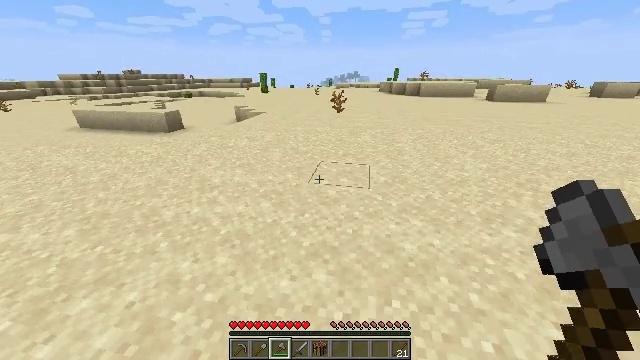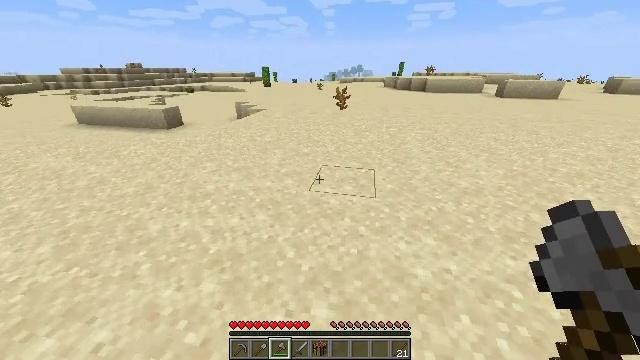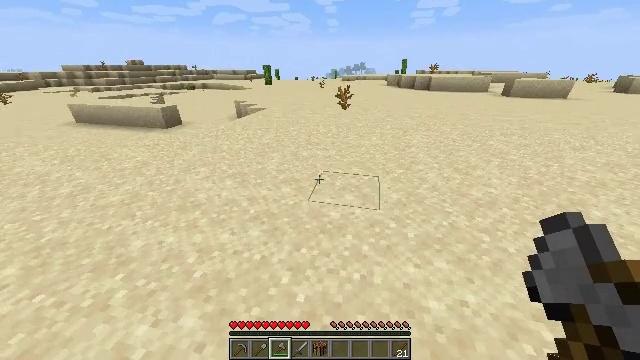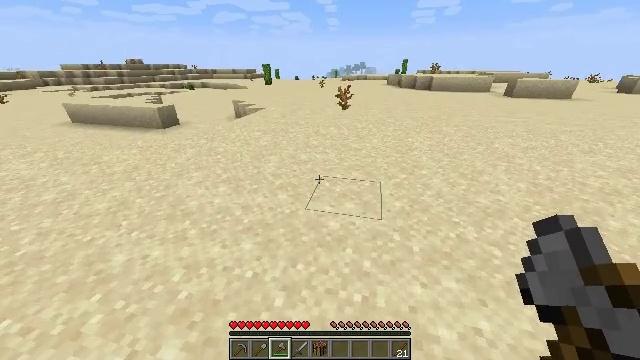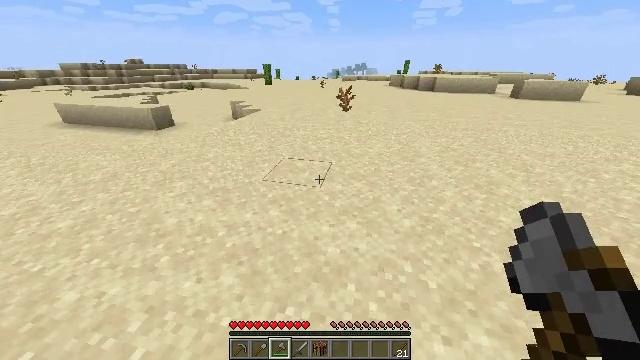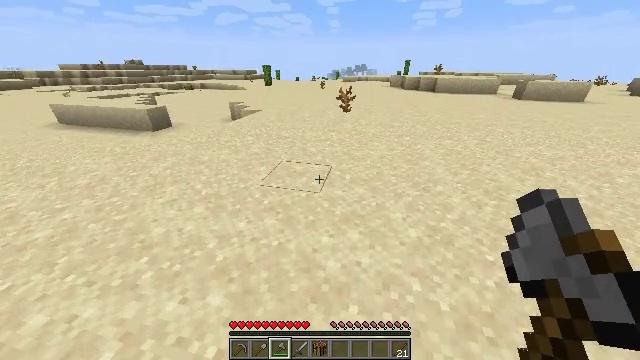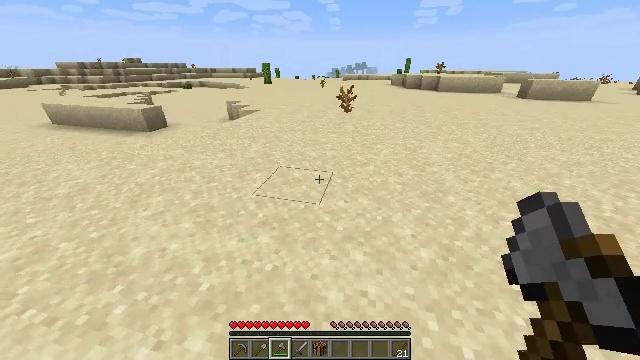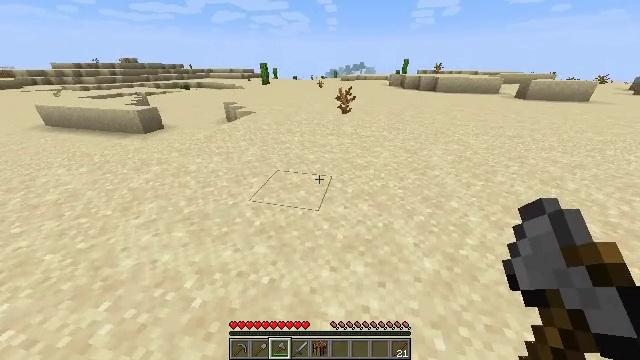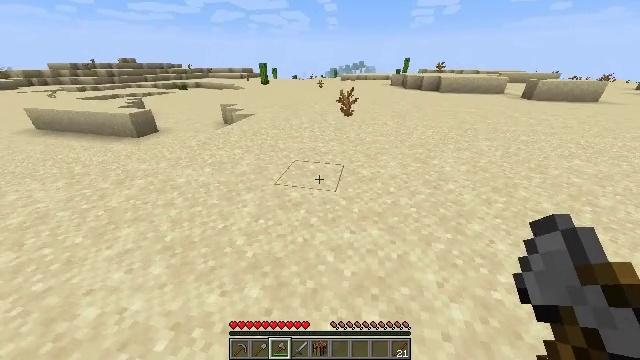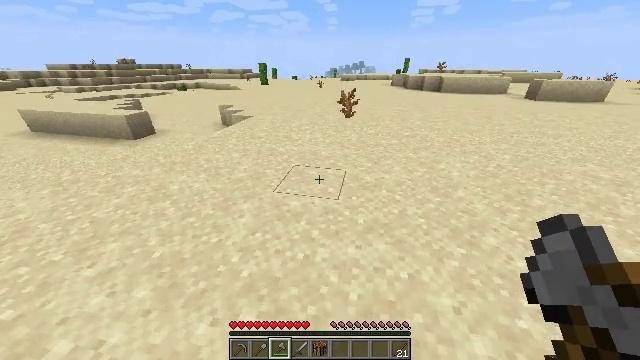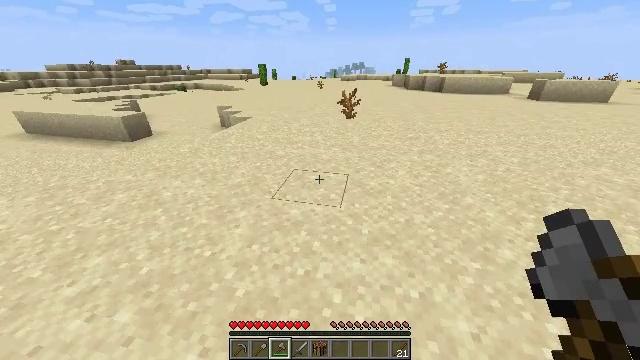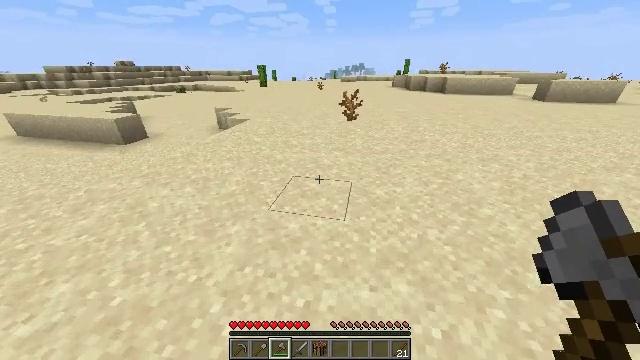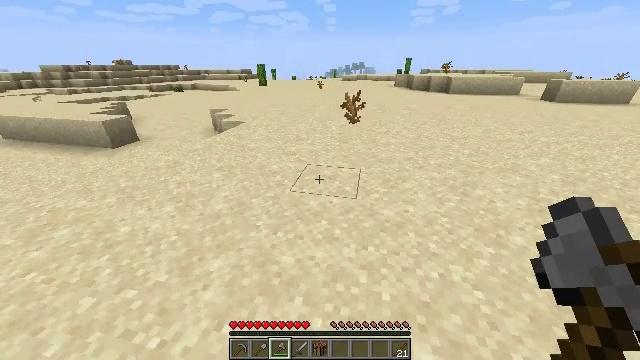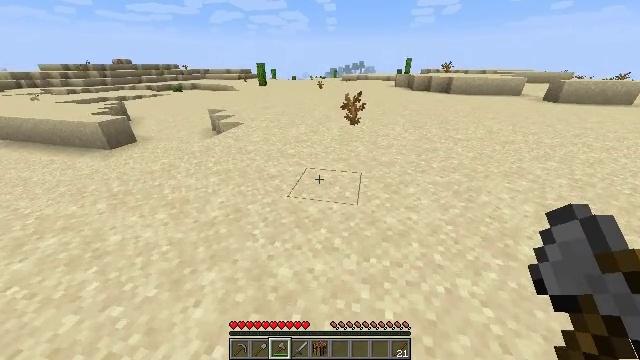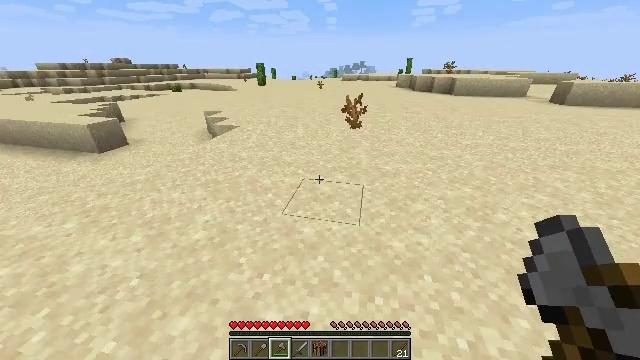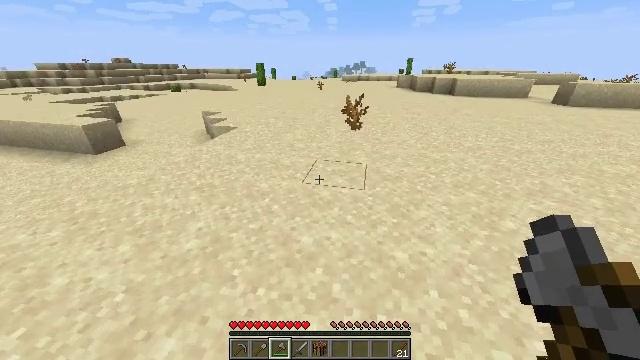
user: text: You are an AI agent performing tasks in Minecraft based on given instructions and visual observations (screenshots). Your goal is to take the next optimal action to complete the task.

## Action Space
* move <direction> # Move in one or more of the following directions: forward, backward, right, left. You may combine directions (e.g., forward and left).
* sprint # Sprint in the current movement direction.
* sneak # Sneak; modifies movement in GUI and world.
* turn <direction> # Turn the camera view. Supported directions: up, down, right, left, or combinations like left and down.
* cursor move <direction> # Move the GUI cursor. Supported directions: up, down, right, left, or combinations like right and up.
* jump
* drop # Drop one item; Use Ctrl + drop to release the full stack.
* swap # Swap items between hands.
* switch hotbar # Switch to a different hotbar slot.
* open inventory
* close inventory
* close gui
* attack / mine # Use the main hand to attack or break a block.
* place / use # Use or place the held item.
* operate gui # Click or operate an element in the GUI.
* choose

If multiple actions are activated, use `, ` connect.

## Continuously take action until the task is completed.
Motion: motion action
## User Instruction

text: Collect a hay block for crafting.
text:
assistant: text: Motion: move forward, sprint, turn down
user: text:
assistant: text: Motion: move forward, sprint
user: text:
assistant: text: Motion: move forward, sprint
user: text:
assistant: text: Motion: move forward, sprint
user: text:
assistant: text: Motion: move forward, sprint
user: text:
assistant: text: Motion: move forward, sprint
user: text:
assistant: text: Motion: move forward, sprint
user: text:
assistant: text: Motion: move forward, sprint
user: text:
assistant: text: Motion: move forward, sprint
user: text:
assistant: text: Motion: move forward, sprint
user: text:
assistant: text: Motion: move forward, sprint
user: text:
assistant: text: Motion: move forward, sprint
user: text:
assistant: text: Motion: move forward, sprint
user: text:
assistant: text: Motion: move forward, sprint
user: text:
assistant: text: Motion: move forward, sprint
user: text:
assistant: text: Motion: move forward, sprint
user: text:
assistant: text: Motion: move forward, sprint
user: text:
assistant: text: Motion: move forward, sprint
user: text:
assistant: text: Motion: move forward, sprint
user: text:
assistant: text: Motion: move forward, sprint
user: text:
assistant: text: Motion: move forward, sprint
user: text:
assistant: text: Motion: move forward, sprint
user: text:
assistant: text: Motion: move forward, sprint
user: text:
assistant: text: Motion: move forward, sprint, jump
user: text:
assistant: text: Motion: move forward, sprint, jump
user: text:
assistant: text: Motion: move forward, sprint, jump
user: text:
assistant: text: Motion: move forward, sprint, jump
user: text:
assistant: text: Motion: move forward, sprint, jump
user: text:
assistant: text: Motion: move forward, sprint, jump
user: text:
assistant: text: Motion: move forward, sprint, jump